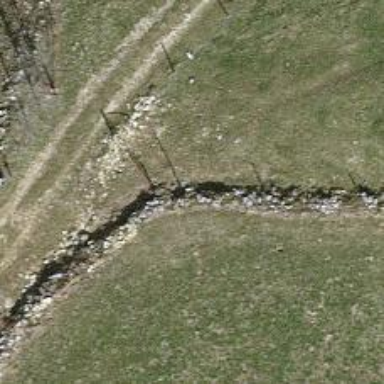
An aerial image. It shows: Dry stone wall barrier.